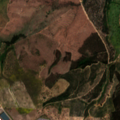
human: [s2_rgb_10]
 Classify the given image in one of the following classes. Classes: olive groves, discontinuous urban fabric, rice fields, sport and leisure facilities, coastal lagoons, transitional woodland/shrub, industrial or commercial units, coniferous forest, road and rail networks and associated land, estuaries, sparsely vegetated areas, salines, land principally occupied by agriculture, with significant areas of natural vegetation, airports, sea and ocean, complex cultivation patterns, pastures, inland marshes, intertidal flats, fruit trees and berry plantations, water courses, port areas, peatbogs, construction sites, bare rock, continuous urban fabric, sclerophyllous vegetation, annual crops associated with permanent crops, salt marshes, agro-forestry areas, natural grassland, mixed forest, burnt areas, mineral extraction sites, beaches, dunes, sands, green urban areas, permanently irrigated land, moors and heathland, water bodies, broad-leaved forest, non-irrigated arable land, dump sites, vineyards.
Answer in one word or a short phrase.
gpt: dump sites, broad-leaved forest, transitional woodland/shrub